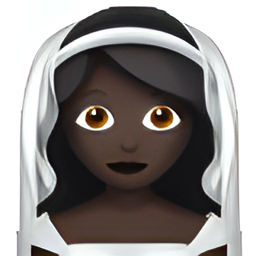
Name: bride with veil
Emoji: 👰🏿
Group: People & Body
Sub-group: person-role